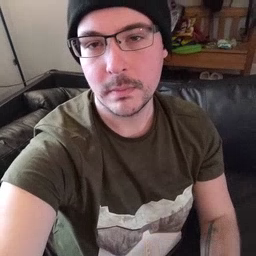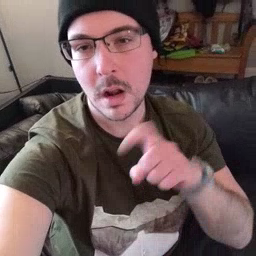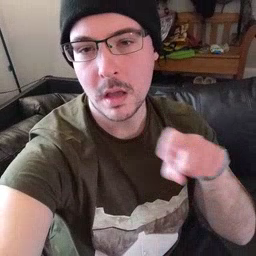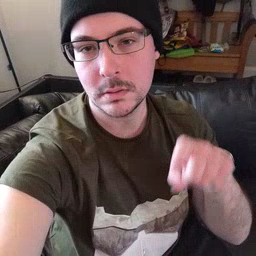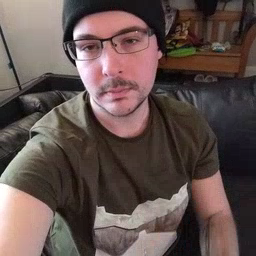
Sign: closet